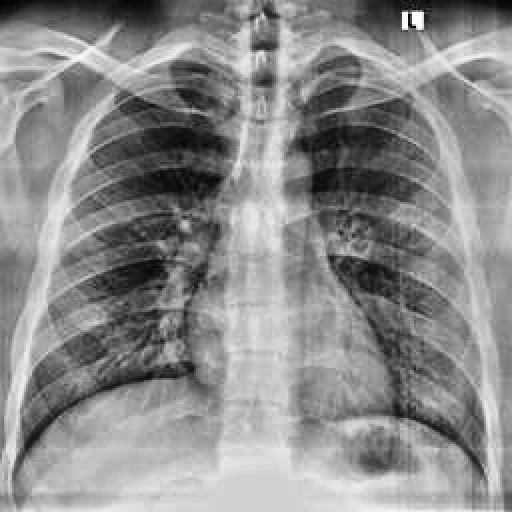
Finding: NORMAL